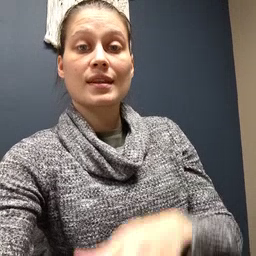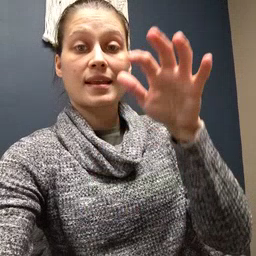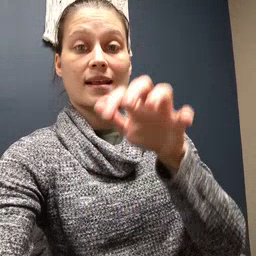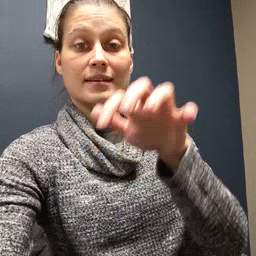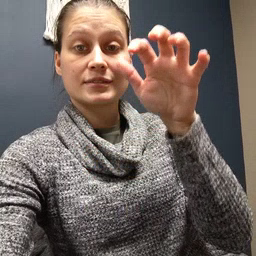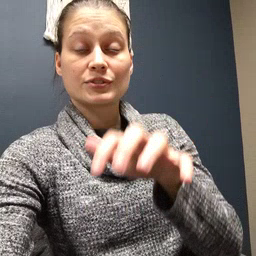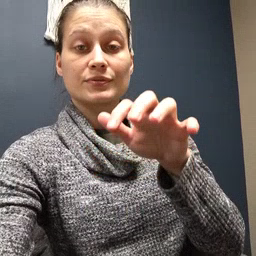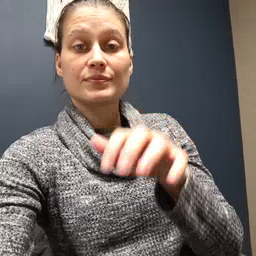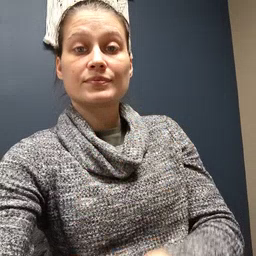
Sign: alligator